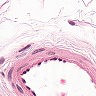
Metastatic tissue present: no